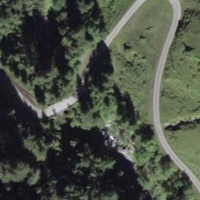
EUNIS habitat code: 23
Species observed at this site:
Parnassia palustris